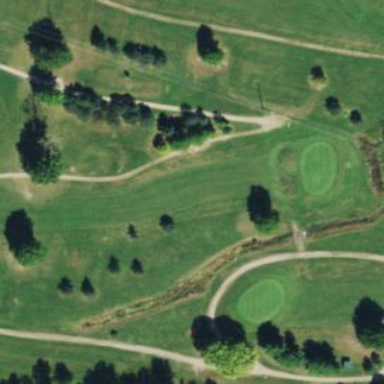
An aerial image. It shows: Scenic golf fairway.